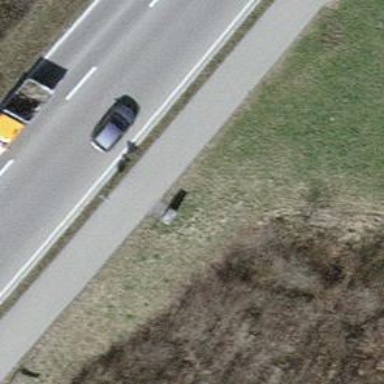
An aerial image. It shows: Cable distribution cabinet for power.